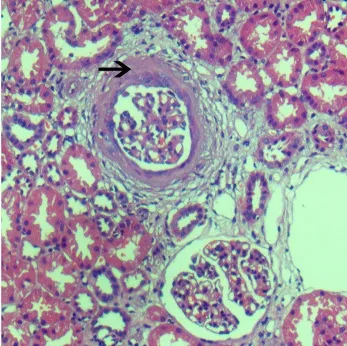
Histopathologic lesions. H&E stain (x200) showing glomeruli mesangial hypercellularity, a thickened mesangial matrix, and ,a ring-like mixed crescent form.
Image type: pathology (h&e)